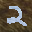
Label: 2